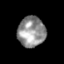
Tissue: skin
Cell type: Epithelial cells
Senescence score: 0.2832
Nuclear area (px): 820
Mean DAPI intensity: 146.567